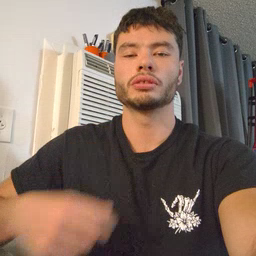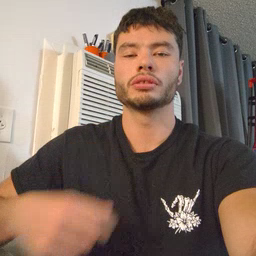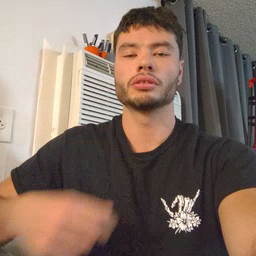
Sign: thirsty